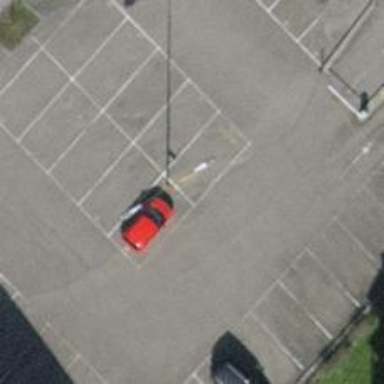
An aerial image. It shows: Car sharing facility.